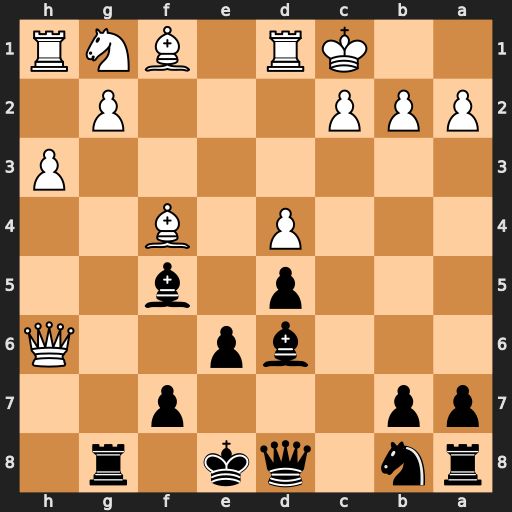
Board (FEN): rn1qk1r1/pp3p2/3bp2Q/3p1b2/3P1B2/7P/PPP3P1/2KR1BNR
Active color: b
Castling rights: q
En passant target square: -
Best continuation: Qc7 Rd2 Bxf4 Qxf4 Qxf4